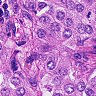
Metastatic tissue present: yes